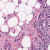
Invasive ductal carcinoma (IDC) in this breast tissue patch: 1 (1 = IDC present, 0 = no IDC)